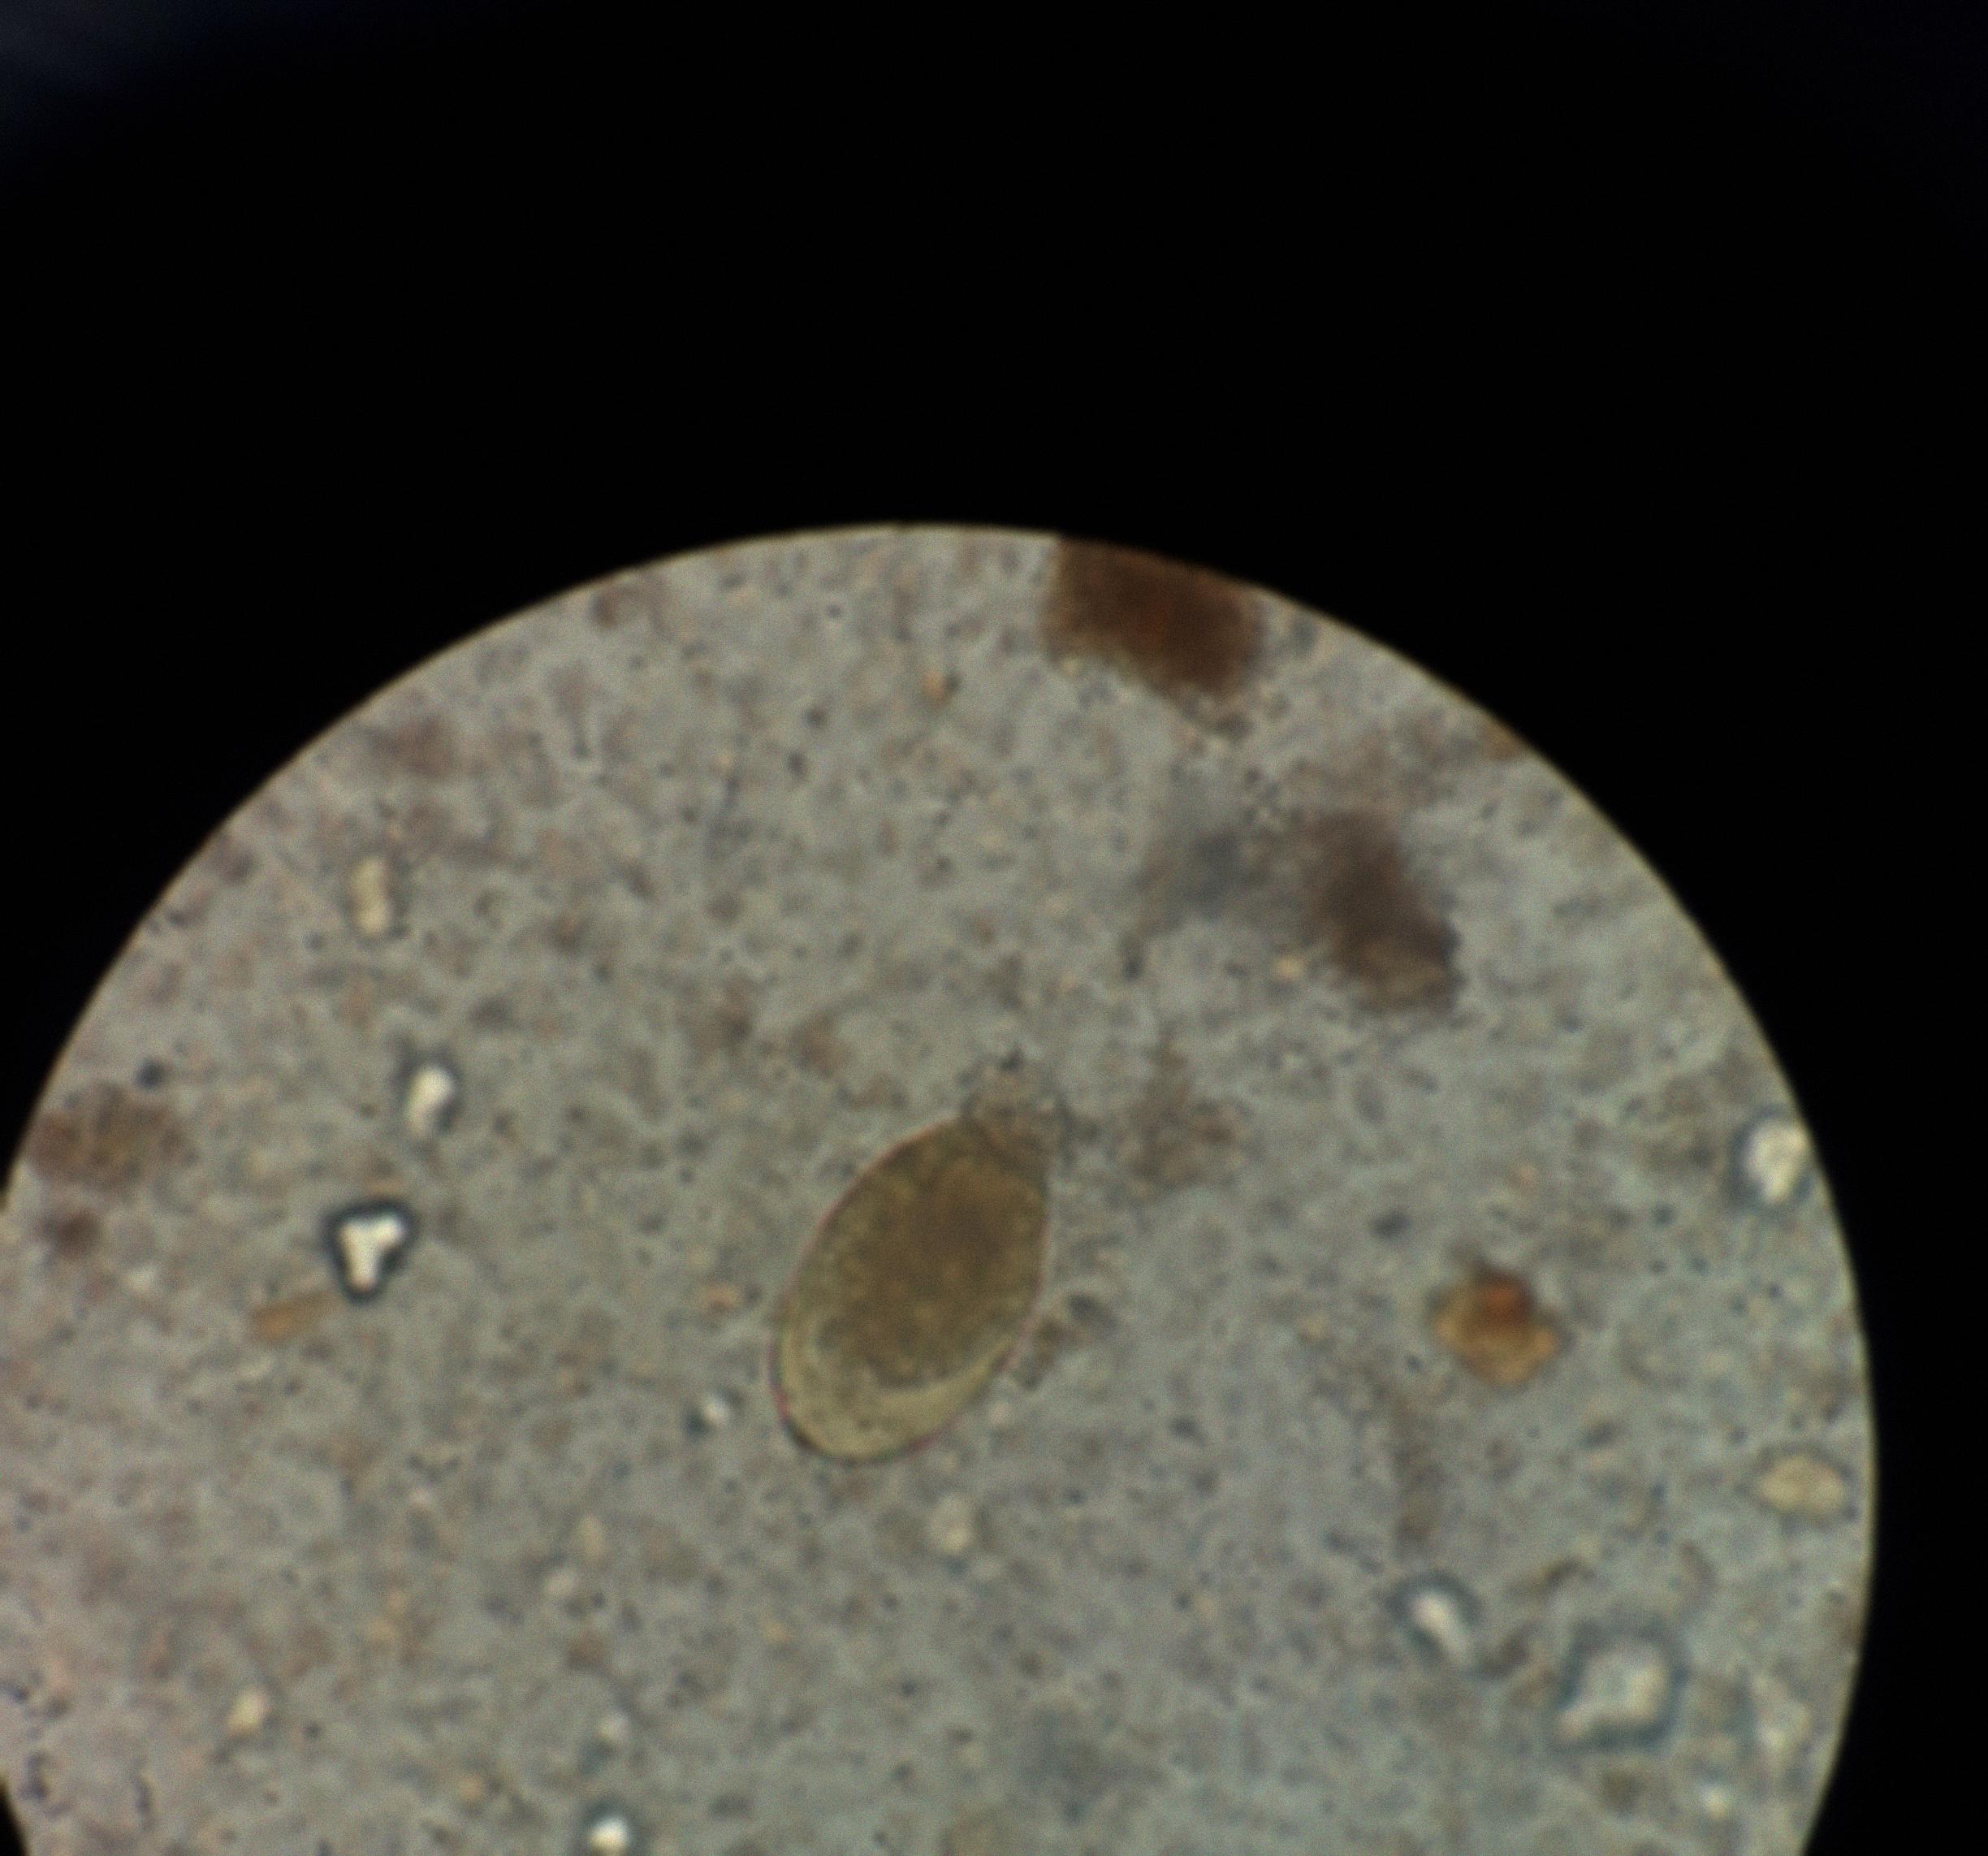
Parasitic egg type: Fasciolopsis buski